Question: I am developing an Android application that uses 'OpenGL' to render a 3D ball on a grass field. The user can interact with the ball (rotate it by touch).
The problem is as follows: Everything works well on my Samsung Galaxy S2, but when I try it on other devices (HTC incredible S, HTC sensation, ...) I get a distorted image with multiple cropped viewports on the screen (see <URL>.
I have tried everything I could think of: disable textures, disable lights, etc... nothing seems to work.
I know it is hard to help without an actual code, but I don't really know which part of the code is causing this. So I'm asking if anyone has any idea what could possibly be causing this problem.
My guess is something related to 'GLSurfaceView' or the Renderer subclass or the order of creation of those objects...
Take a look at the attached image and let me know if you know what the problem is.

EDIT:
onSurfaceCreated code:
'''
@Override
public void onSurfaceCreated(GL10 gl, EGLConfig config) {
gl.glClearColor(0.0f, 0.0f, 0.0f, 0.5f);
gl.glShadeModel(GL10.GL_SMOOTH);
gl.glClearDepthf(1.0f);
gl.glEnable(GL10.GL_DEPTH_TEST);
gl.glDepthFunc(GL10.GL_LEQUAL);
gl.glHint(GL10.GL_PERSPECTIVE_CORRECTION_HINT, GL10.GL_NICEST);
gl.glEnable(GL10.GL_TEXTURE_2D);
gl.glEnable(GL10.GL_NORMALIZE);
}
'''
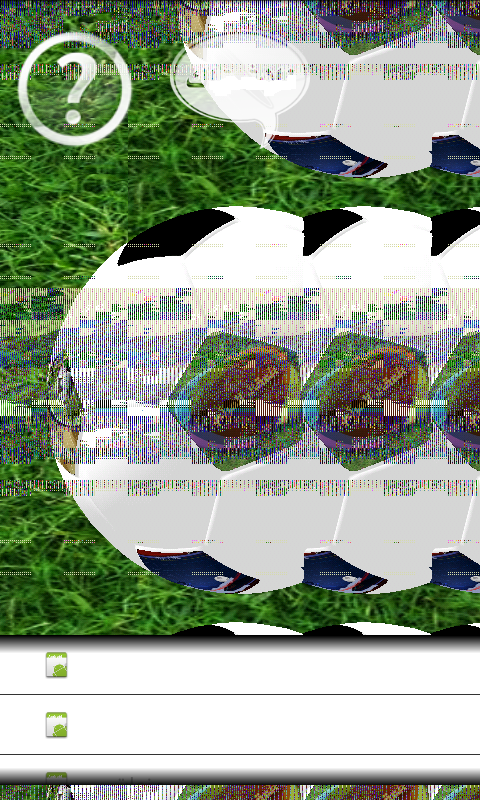
Answer: My friend. I have experienced the same problems in the past and it was due to the depth number of bits supported by the gpu. For instance on my galaxy it supported 24bit depth buffer while on tegra2 devices only 16 if i remember well. Anyway, the sokution is during egl config choose function where u have to configure it accordingly.
Try to post the code of th egl config so i can gelp you.
P.s. Welcome aboard :)